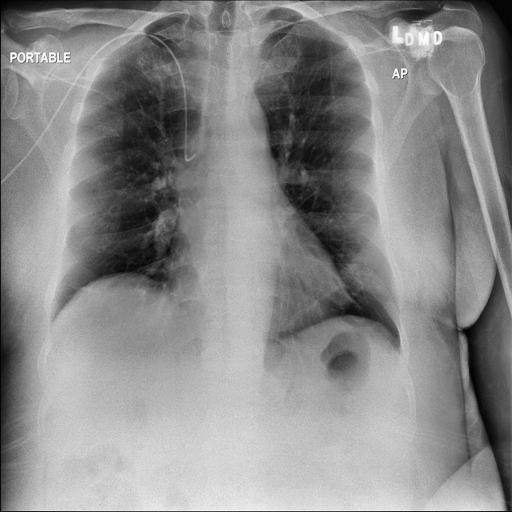
Finding: NORMAL